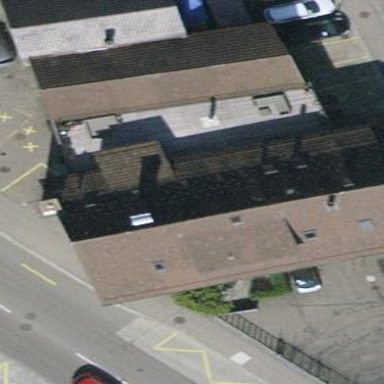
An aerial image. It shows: Gabled-roof building with apartments. The roof is covered with roof tiles.